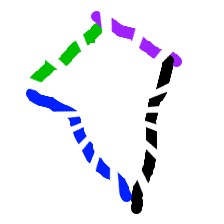
Shape: kite